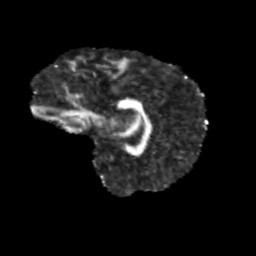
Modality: FA
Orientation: sagittal
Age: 9
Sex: female
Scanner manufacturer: siemens
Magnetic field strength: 3 T
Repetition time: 3.8 s
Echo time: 0.07 s